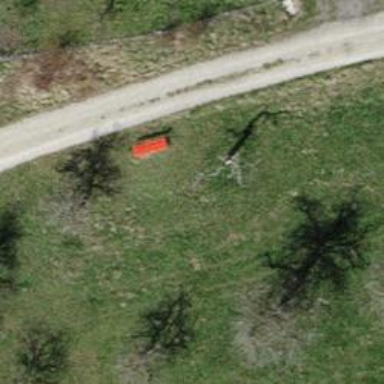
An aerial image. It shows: Red bench.